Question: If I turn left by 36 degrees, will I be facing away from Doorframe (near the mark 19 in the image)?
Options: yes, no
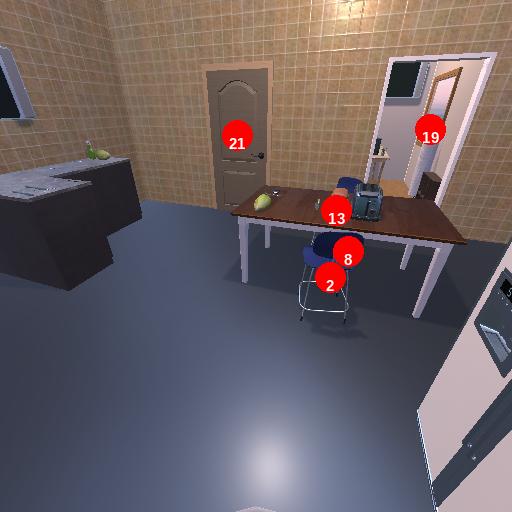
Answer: yes